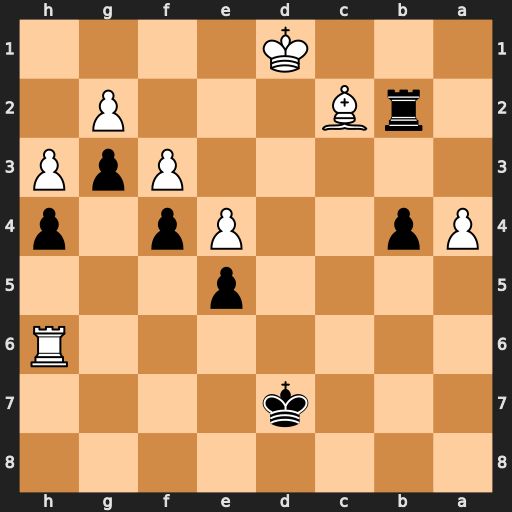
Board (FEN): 8/3k4/7R/4p3/Pp2Pp1p/5PpP/1rB3P1/3K4
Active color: b
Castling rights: -
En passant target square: -
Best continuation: b3